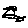
Label: flower